Interaction volume radius: 5 \u00c5
Interaction volume height: 35 \u00c5
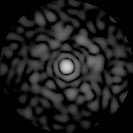
Disorder parameter: 0.8398